Question: I have a dropdown-menu and 2 btns(AP,SP) in the same row.
I chose 'Geary, Mia' on the drop-down menu, I want to reset it to when I press on a different btn.
ClassView is my default selection.

---
# HTML
for dropdown-menu
'''
<div id="dd" class="wrapper-dropdown-1" tabindex="1"> <span>Class View </span>
<ul class="dropdown">
<li><a id="class-view" href="#">Class View</a></li>
<li><a id="student#1" class="student" href="#">Geary, Mia</a></li>
</ul>
</div>
'''
---
Below is what I have now :
# Fiddle
Any hints ?
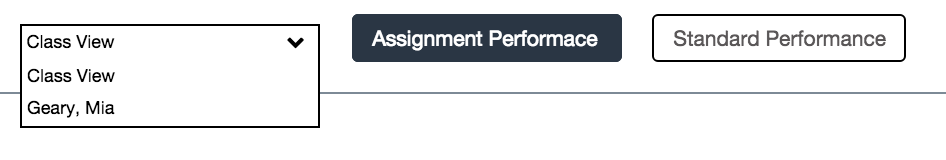
Answer: Thanks to and for get me thinking at the right direction.
I'm sure that there is more than 1 way to accomplish this such task, but here how I did mine. I
---
# Create
a function called : classViewReset()
'''
function classViewReset() {
$student.removeClass('active');
$classView.removeClass('active');
$('#dd').find('span').text('Class View');
}
'''
---
# Call it back
on all my onClick(); functions.
'''
$btnAssignment.click(function(e) {
e.preventDefault();
classViewReset(); //<----------------- Call
imgLoader({btn: $btnAssignment, });
});
'''
Now my dropdown-menu is reset properly as I wanted. See it live : <URL>